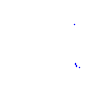
Particle: proton